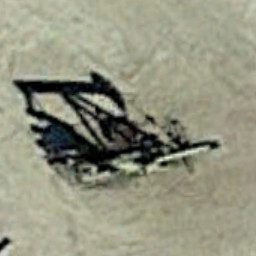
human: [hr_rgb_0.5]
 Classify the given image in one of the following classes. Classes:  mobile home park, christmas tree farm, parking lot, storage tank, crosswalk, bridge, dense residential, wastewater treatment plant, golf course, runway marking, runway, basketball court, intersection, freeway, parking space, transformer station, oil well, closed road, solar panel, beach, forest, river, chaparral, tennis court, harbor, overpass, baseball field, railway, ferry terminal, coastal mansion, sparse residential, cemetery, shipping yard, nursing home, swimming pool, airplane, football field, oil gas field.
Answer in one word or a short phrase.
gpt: oil well